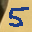
Label: 5